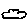
Label: cloud